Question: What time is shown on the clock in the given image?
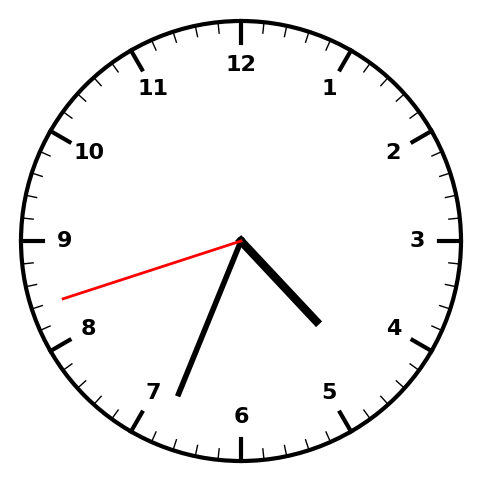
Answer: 04:33:42